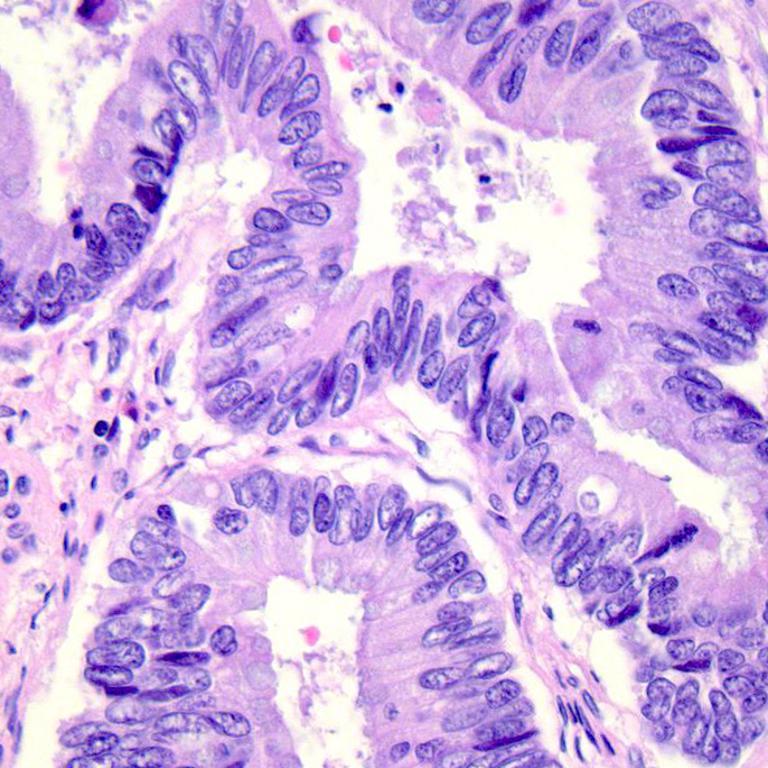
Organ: colon
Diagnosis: adenocarcinomas